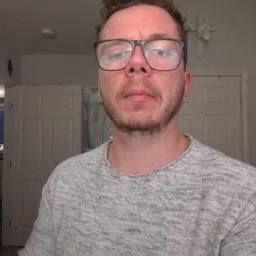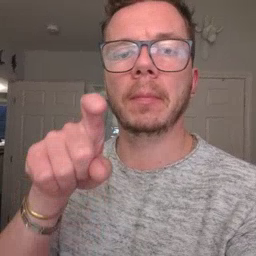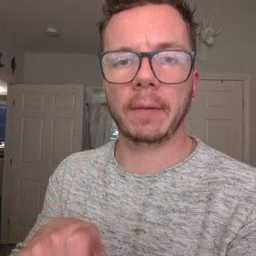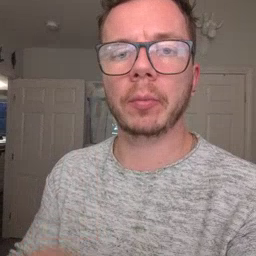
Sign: haveto